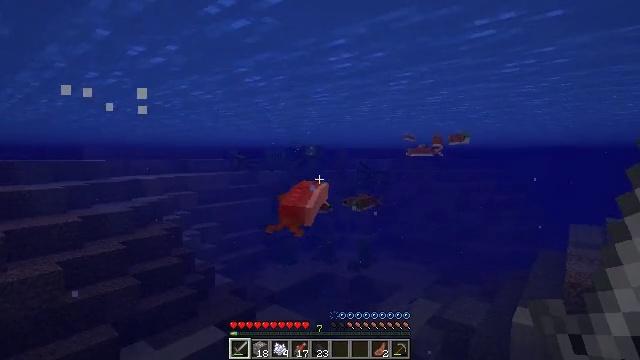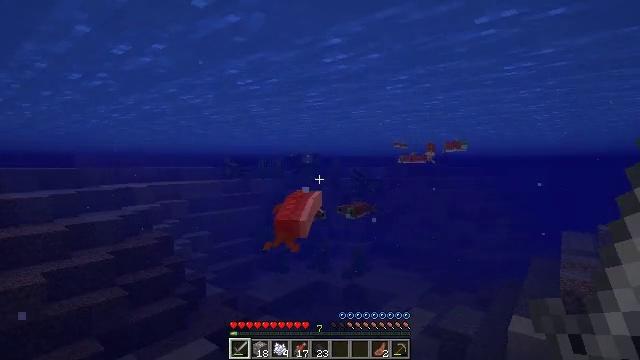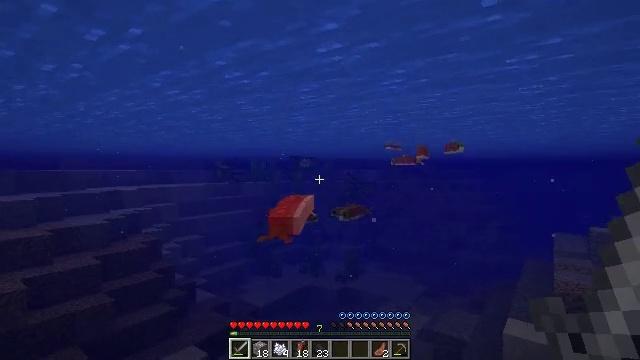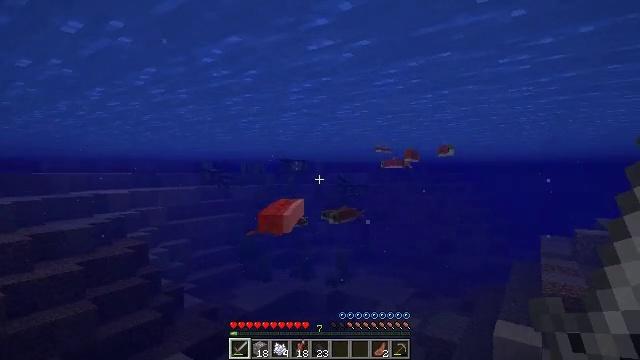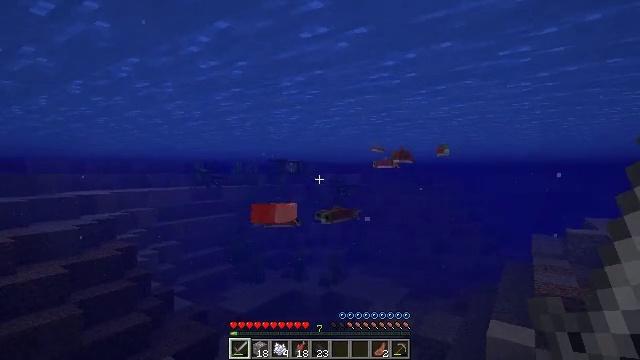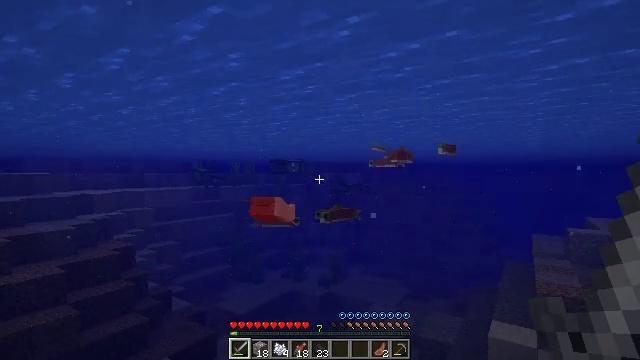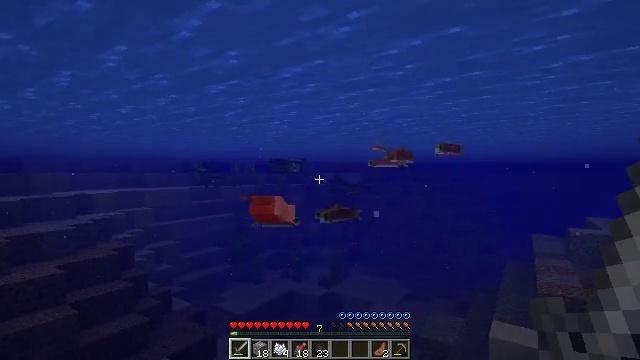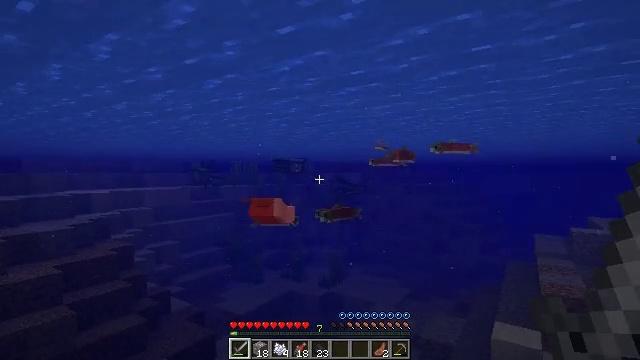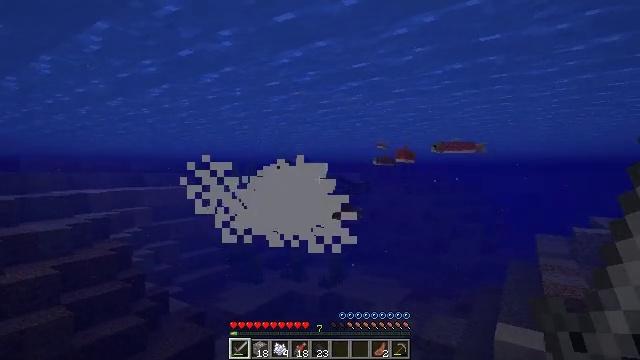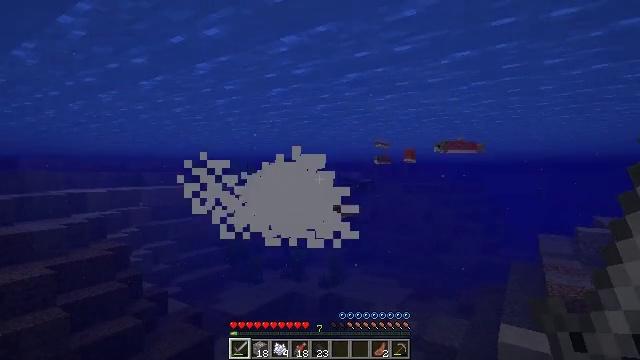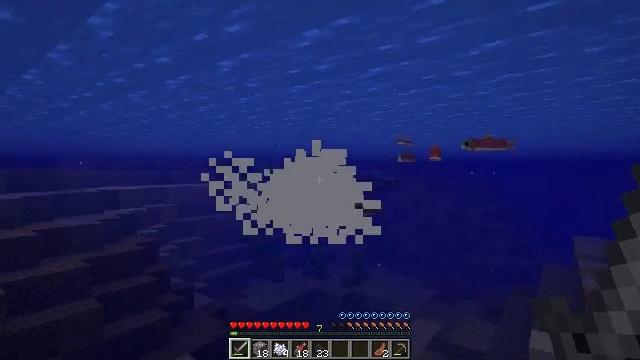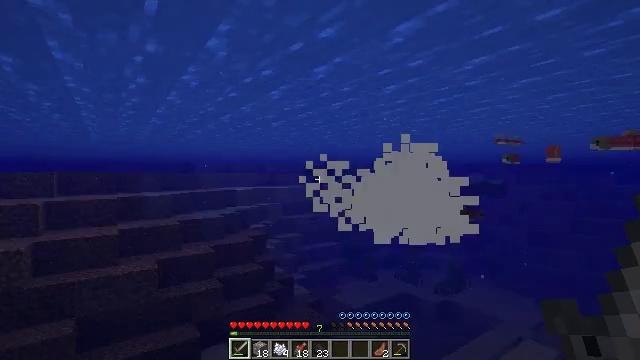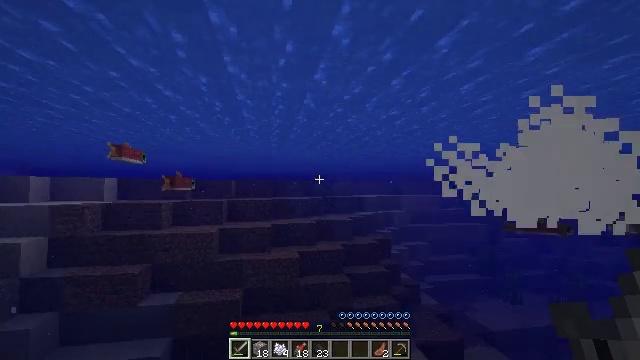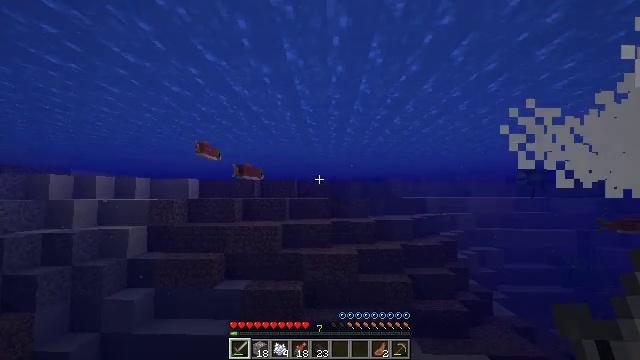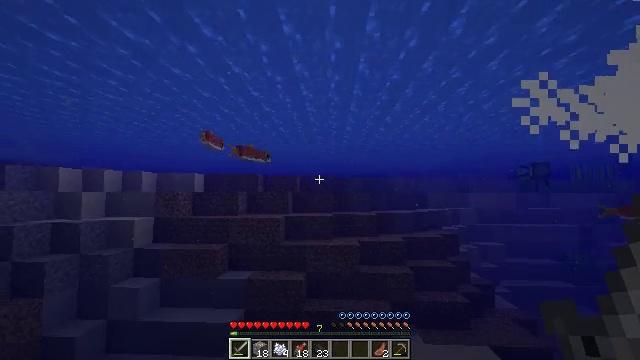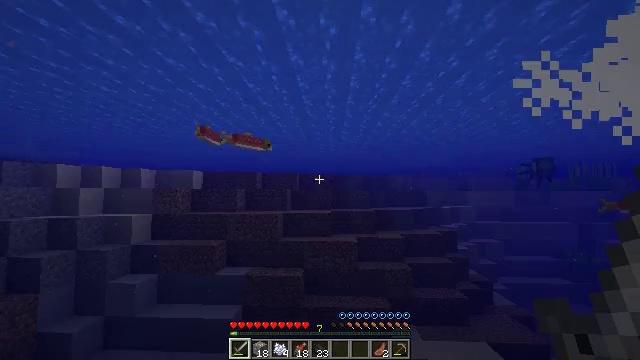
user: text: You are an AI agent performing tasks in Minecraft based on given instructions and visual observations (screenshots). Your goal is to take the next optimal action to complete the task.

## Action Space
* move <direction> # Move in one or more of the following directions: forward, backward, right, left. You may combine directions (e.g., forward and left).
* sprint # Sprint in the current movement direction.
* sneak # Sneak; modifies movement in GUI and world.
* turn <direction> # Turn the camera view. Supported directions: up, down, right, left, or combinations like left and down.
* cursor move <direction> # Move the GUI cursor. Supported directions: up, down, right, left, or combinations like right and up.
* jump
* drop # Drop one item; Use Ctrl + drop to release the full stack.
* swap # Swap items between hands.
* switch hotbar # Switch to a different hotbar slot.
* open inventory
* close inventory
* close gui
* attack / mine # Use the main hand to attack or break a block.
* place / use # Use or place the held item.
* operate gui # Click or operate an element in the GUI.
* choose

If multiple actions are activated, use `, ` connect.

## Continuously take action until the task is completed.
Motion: motion action
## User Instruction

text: Kill aquatic mobs.
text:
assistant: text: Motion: move forward, turn right and up
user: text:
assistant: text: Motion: move forward, turn right
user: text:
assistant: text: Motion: move forward, turn right
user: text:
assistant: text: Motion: move forward, turn right
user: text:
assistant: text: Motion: move forward
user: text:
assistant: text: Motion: move forward
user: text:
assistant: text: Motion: move forward
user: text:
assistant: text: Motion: move forward
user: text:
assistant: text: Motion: move forward
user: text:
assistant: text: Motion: move forward, sprint, turn left
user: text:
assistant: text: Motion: move forward, sprint, turn left
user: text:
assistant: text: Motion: move forward, sprint, turn left and up
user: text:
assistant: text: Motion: move forward, sprint, turn left and up
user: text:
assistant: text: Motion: move forward, sprint
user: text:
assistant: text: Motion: move forward
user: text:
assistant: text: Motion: move forward
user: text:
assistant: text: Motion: move forward
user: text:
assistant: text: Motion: move forward
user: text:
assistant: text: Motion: move forward
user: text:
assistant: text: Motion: move forward
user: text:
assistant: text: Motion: move forward
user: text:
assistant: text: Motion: move forward, turn left
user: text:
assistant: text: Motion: move forward, turn left
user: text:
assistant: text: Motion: move forward, turn left and up
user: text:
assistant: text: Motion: move forward, turn left and up
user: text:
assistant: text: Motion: move forward, turn left and up
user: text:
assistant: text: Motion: move forward, turn left and up
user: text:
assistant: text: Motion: move forward, turn left and up
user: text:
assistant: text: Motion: move forward, turn up
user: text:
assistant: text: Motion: move forward, turn up